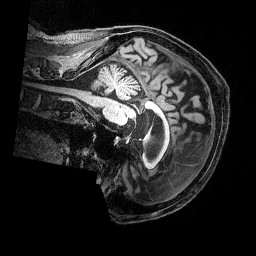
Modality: T1w
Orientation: sagittal
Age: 71
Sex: male
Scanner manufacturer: siemens
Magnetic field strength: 3 T
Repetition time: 2.5 s
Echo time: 0.00369 s